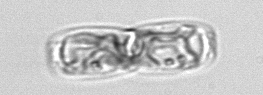
Label: pennate_morphotype1